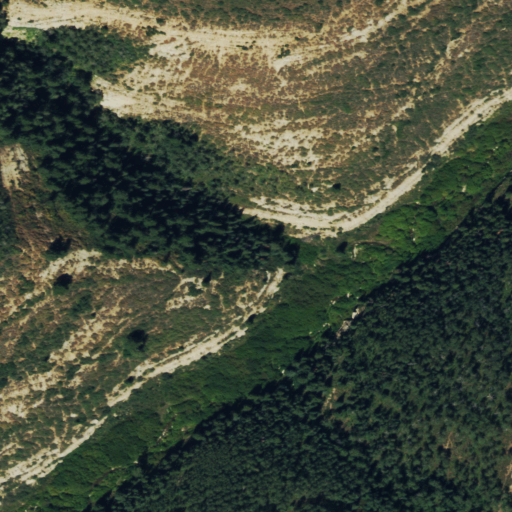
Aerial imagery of valley in Colorado named Timber Gulch containing shrub, deciduous forest, and evergreen forest